Field crop: maize
Growth stage: 1
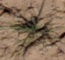
Species: lolium